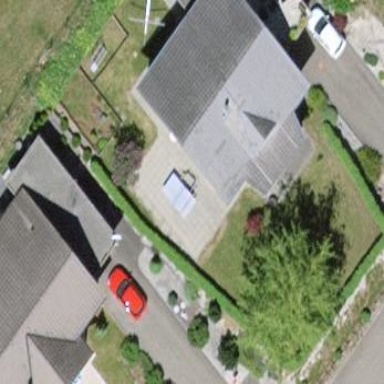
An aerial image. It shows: Simple and straightforward house.